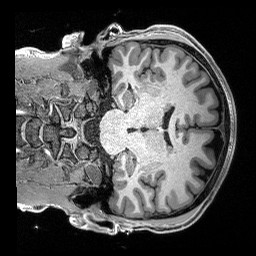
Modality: T1w
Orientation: coronal
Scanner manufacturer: siemens
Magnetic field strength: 3 T
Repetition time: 2.4 s
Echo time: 0.00122 s